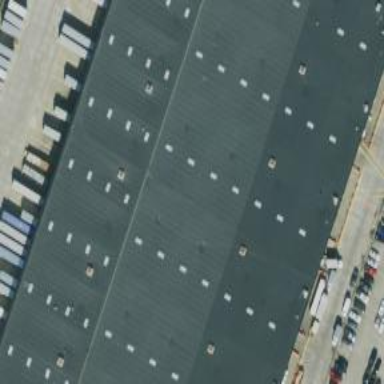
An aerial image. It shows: Warehouse.